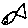
Label: fish